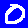
Digit: 0